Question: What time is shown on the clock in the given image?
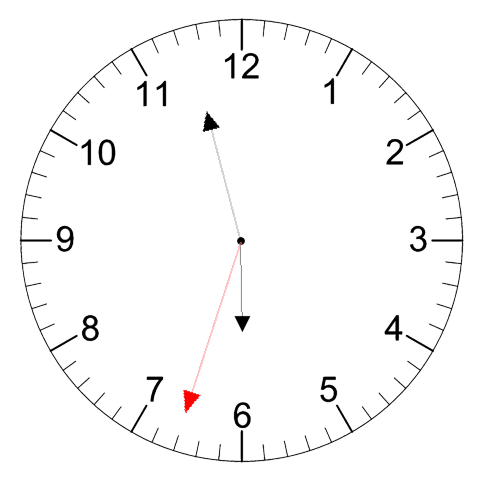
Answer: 05:57:33